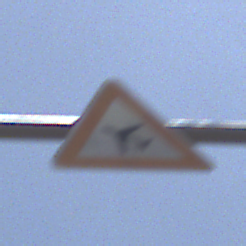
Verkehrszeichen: FlugbetriebRechts
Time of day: Midday
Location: Outdoor (Nature)
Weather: PartlyCloudy
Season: NotSpecified
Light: Natural